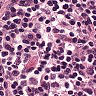
Metastatic tissue present: no